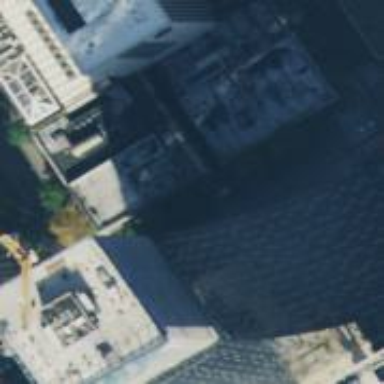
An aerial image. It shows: Part of building.